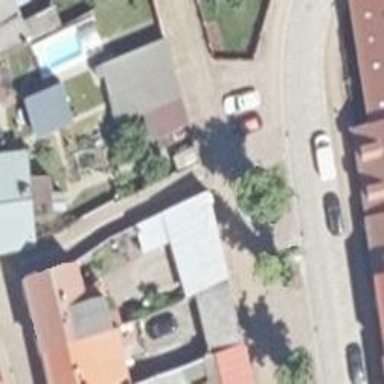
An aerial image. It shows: Residential road.